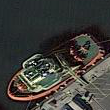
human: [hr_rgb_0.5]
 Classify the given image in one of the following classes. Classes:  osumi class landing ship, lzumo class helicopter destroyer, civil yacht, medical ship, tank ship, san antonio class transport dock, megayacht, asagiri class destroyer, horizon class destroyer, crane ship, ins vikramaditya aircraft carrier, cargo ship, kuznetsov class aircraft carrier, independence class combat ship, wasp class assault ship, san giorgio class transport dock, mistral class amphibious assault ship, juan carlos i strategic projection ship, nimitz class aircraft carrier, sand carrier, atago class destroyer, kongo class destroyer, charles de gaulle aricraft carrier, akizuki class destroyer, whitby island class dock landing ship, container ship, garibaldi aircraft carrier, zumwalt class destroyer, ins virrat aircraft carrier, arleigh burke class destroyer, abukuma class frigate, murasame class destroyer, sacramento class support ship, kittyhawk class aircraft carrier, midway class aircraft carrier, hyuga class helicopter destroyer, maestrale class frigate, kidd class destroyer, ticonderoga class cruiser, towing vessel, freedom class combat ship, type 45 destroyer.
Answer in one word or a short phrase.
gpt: Towing vessel